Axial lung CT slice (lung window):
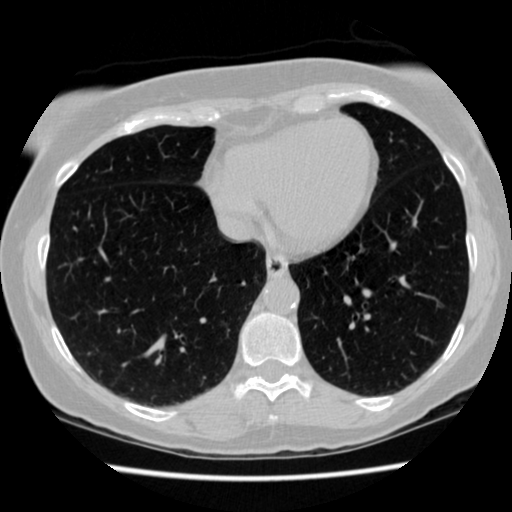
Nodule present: no